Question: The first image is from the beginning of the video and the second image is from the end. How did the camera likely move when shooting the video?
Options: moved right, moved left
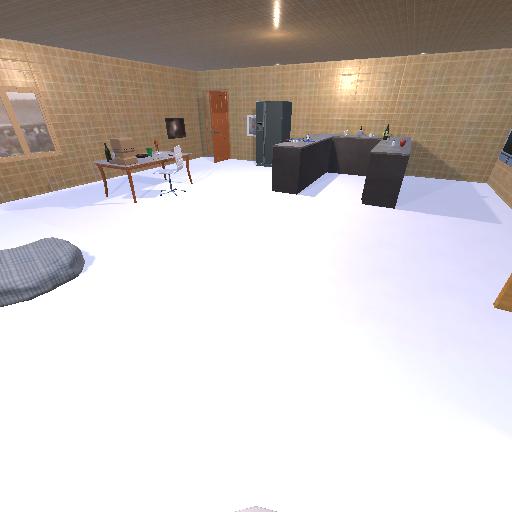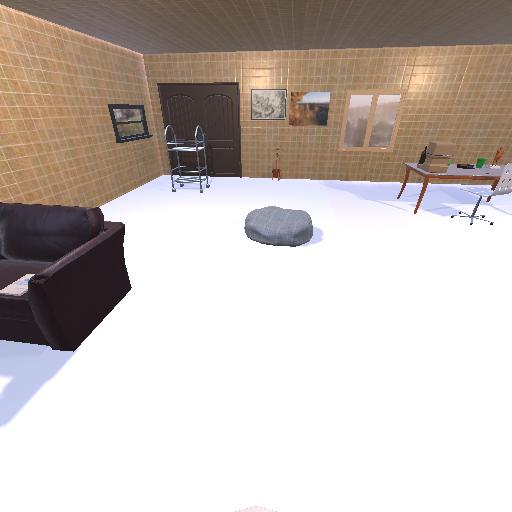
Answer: moved right